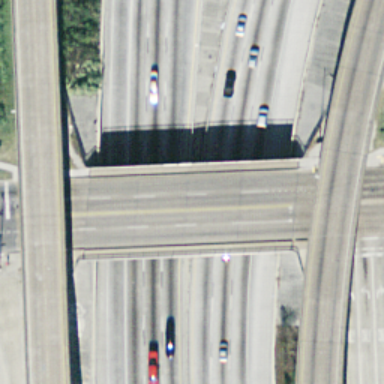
A multilevel overpass cross the roads vertically .